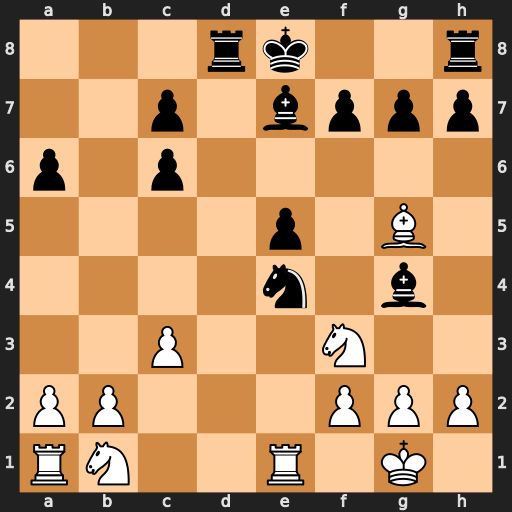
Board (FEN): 3rk2r/2p1bppp/p1p5/4p1B1/4n1b1/2P2N2/PP3PPP/RN2R1K1
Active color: w
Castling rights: k
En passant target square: -
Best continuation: Bxe7 Kxe7 Nxe5